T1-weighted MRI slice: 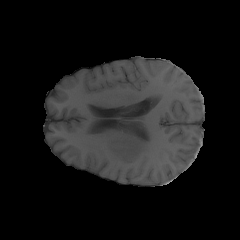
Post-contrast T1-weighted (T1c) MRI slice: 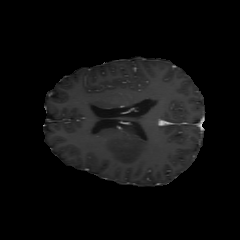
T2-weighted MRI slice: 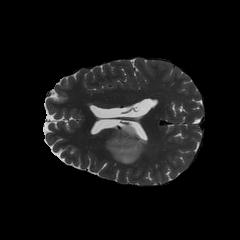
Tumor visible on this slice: yes